Field crop: maize
Growth stage: 2
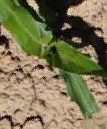
Species: maize